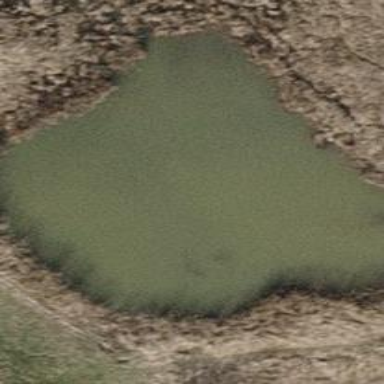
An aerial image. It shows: Peaceful pond surrounded by nature.